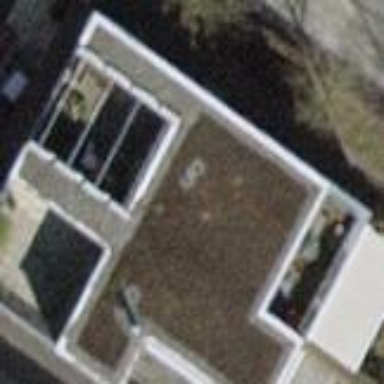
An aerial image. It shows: Building with flat roof.